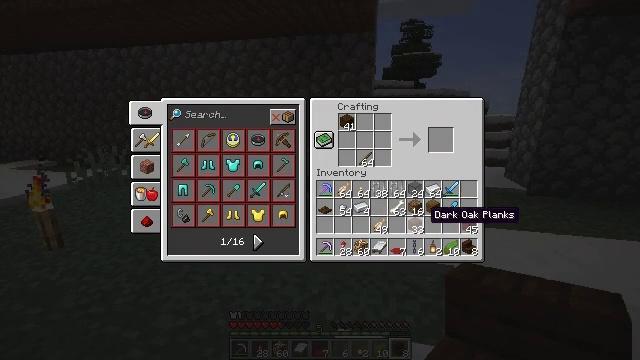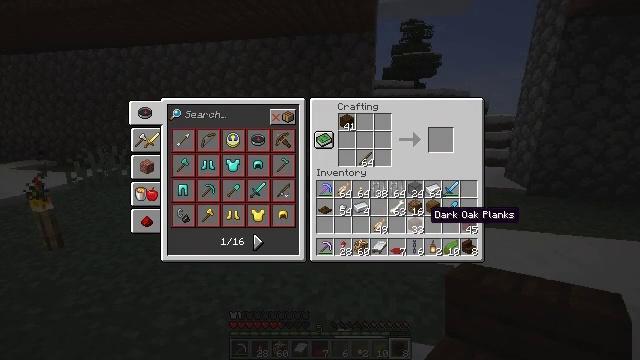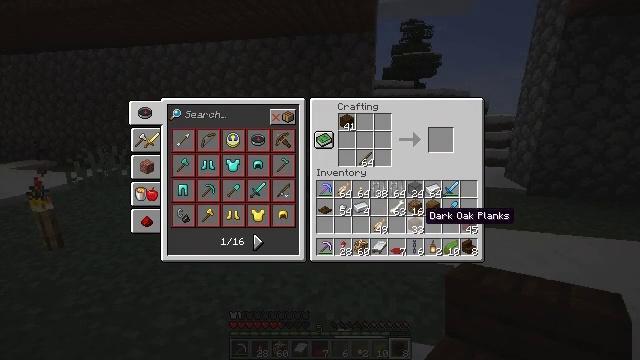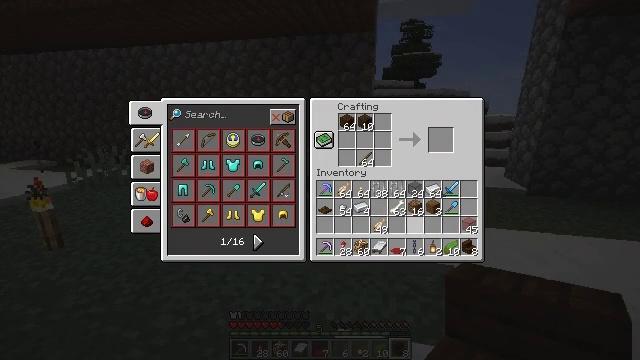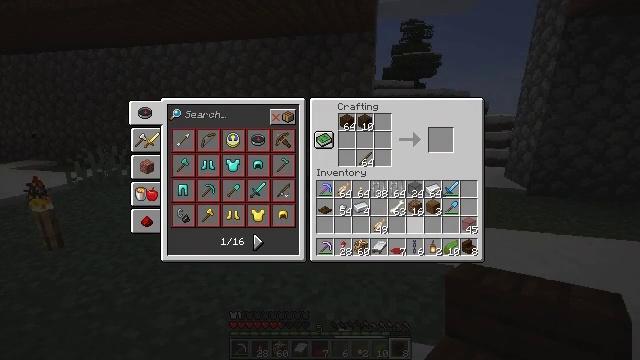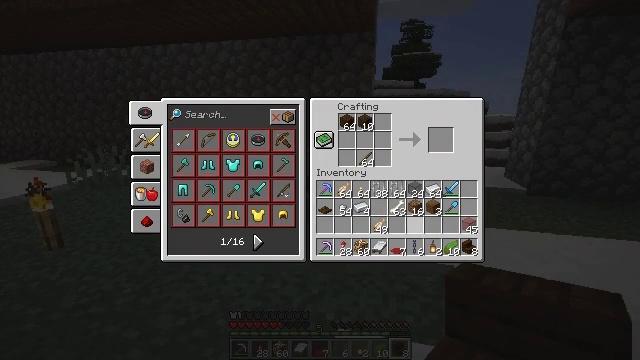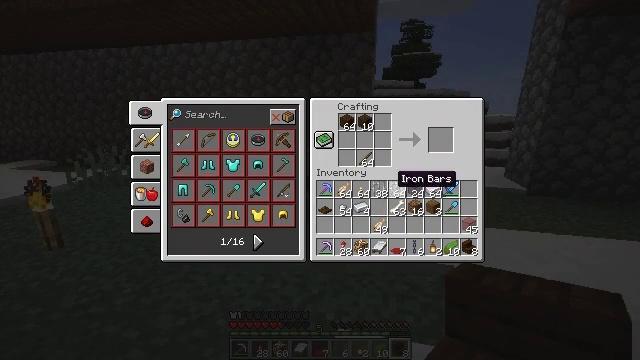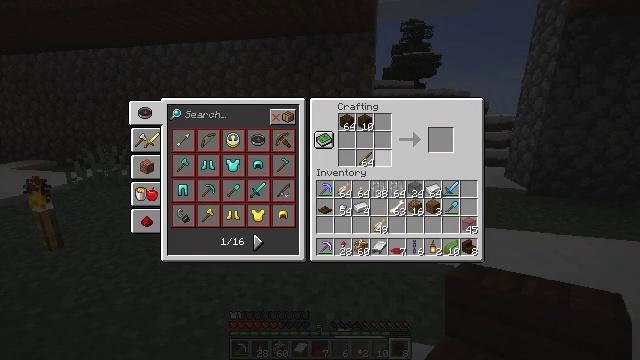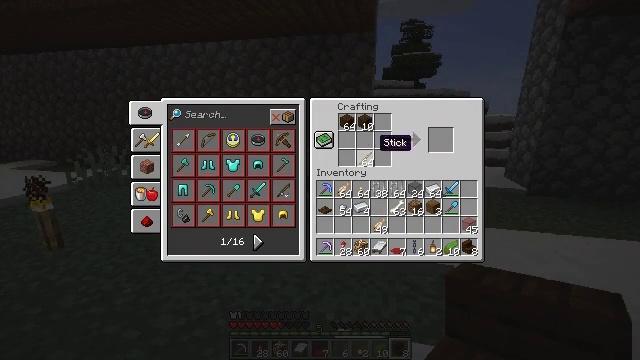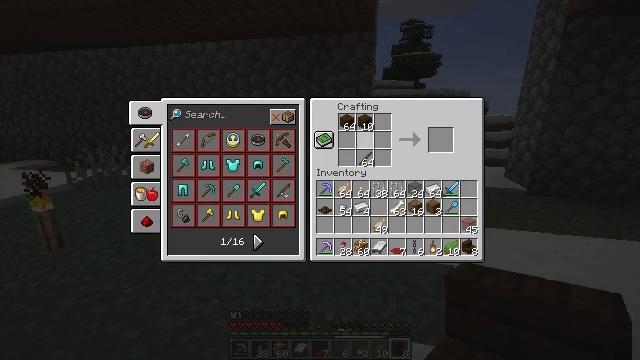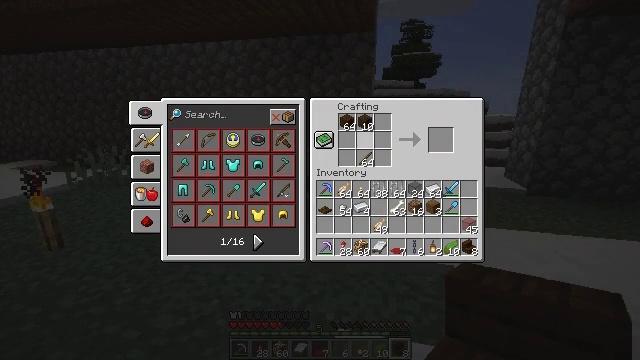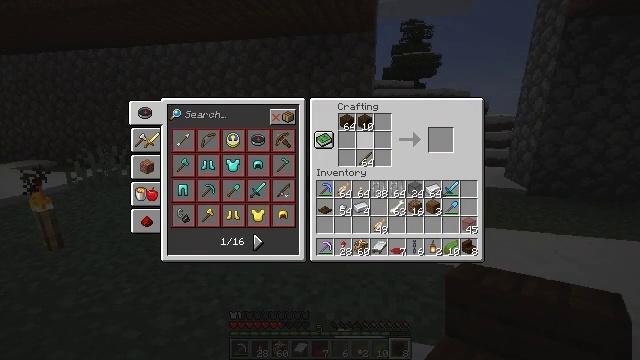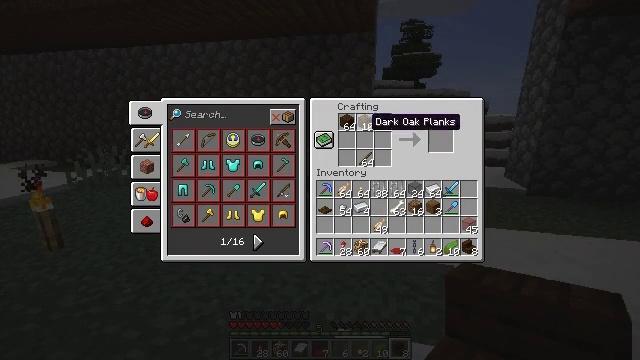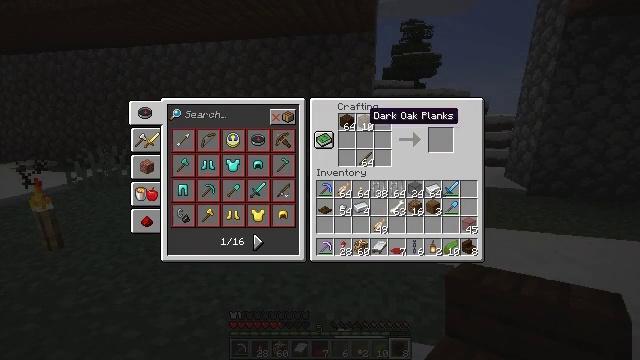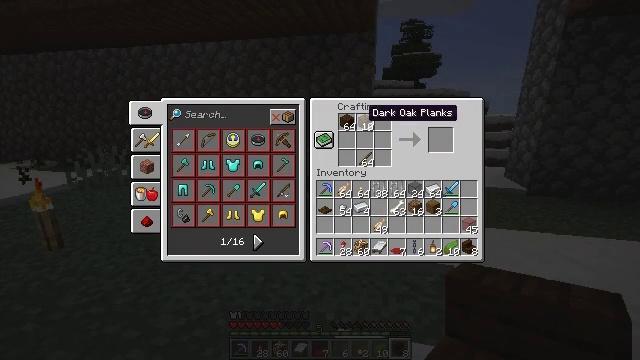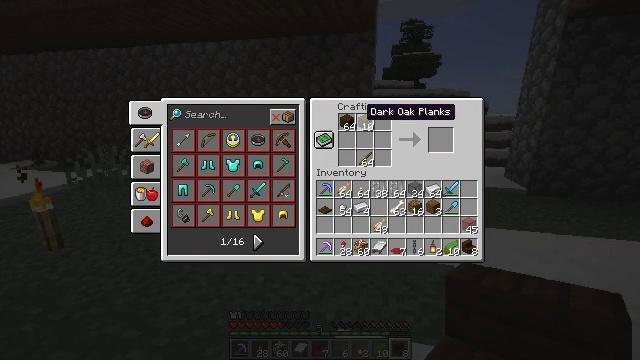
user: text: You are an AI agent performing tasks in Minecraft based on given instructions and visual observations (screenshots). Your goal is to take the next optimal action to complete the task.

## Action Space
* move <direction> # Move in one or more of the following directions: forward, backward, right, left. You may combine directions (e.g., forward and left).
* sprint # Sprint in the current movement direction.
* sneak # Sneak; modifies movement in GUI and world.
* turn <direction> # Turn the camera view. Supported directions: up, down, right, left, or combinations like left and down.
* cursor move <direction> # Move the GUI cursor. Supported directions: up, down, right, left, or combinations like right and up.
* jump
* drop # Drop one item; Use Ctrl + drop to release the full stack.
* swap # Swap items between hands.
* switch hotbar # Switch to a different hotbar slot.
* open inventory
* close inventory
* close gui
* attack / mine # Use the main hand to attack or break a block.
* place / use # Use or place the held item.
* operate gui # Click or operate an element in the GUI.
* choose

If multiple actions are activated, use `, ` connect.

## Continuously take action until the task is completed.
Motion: motion action
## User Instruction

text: Make a dark oak sign on the crafting table.
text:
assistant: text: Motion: sneak
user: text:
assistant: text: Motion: sneak
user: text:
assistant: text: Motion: sneak, choose
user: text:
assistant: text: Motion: sneak, choose
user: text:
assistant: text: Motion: sneak, choose
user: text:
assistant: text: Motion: sneak, cursor move left and up
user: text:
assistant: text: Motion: cursor move left and up
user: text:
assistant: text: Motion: cursor move up
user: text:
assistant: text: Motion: cursor move up
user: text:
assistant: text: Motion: no_op
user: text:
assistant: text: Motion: no_op
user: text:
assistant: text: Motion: no_op
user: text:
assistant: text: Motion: no_op
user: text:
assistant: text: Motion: no_op
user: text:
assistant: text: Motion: no_op
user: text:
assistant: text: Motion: no_op
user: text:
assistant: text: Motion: choose
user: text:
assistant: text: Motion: choose
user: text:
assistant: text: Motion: cursor move down
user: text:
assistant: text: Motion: no_op
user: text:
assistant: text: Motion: no_op
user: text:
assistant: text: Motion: no_op
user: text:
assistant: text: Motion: no_op
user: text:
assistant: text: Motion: operate gui
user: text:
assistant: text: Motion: operate gui
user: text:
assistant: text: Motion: no_op
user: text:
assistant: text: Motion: cursor move up
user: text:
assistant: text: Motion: no_op
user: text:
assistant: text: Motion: choose
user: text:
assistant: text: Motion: choose